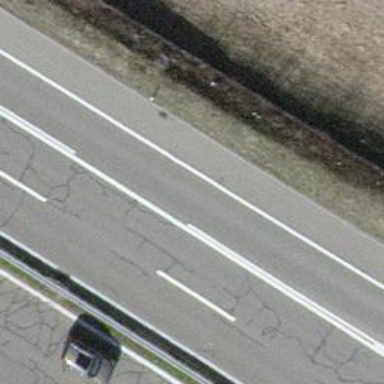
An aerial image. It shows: Motorway link.